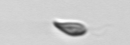
Label: Cryptophyta